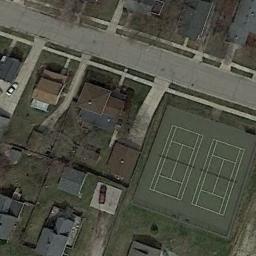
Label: tennis_court